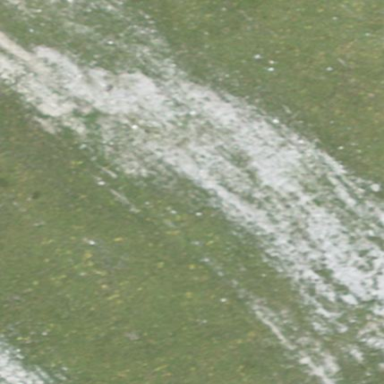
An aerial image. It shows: Natural scree.